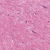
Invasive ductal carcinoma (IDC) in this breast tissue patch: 0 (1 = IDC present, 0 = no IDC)